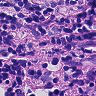
Metastatic tissue present: no